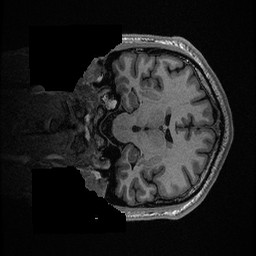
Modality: T1w
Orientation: coronal
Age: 29
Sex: male
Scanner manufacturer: ge
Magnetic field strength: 3 T
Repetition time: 0.006952 s
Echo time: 0.00292 s